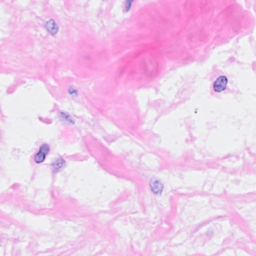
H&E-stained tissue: Breast